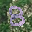
Label: 8